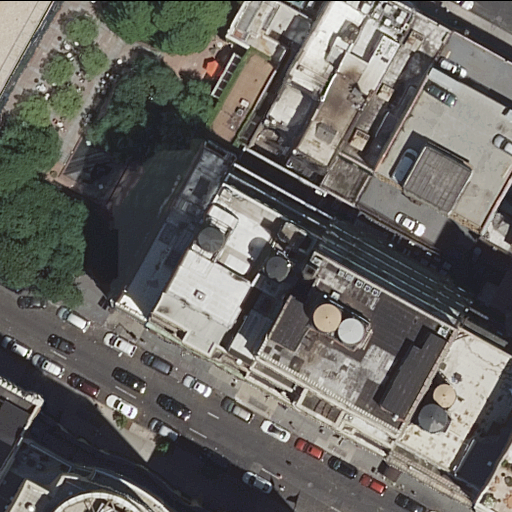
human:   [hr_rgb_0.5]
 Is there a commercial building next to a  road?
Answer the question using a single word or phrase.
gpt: yes

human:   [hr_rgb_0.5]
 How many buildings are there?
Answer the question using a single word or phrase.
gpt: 14

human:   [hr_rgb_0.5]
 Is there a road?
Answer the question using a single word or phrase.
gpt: yes

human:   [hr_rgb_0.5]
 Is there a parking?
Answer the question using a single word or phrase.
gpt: yes

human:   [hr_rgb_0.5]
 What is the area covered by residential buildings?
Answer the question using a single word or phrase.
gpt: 5943m2

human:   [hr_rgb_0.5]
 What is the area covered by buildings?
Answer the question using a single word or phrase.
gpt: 7572m2

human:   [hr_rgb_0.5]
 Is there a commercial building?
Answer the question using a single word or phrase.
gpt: yes

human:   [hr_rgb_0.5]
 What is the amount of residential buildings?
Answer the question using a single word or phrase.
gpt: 12

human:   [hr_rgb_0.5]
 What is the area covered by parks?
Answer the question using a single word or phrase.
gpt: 2120m2

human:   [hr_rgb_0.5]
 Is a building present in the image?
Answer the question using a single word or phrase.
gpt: yes

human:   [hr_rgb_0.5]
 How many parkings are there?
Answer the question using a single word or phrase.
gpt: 1

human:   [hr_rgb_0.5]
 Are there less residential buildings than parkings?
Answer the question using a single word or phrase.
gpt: no

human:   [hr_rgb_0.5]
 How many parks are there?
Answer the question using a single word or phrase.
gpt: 1

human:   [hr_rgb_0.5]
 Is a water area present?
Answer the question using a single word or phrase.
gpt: no

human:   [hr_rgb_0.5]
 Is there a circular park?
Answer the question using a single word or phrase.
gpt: no

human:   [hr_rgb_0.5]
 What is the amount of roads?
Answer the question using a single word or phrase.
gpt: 2

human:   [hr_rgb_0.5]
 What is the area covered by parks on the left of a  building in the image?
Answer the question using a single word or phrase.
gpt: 2120m2

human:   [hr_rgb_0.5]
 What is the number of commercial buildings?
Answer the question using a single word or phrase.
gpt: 1

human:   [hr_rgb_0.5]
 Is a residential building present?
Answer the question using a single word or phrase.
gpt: yes

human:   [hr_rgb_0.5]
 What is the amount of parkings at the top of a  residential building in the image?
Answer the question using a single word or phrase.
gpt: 1

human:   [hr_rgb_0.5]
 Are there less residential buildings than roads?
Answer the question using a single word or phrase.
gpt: no

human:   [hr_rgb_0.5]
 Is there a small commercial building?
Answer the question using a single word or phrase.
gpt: no

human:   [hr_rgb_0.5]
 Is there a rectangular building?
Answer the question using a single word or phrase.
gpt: yes

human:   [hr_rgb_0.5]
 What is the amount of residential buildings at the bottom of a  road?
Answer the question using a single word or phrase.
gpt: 5

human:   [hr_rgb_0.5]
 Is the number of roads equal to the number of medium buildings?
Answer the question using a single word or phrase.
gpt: no

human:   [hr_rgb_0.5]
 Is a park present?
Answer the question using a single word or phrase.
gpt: yes

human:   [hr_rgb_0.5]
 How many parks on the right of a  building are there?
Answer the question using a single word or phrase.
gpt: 0

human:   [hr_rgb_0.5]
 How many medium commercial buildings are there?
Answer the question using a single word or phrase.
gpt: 1

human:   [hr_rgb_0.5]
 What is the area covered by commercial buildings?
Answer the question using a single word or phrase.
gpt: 109m2

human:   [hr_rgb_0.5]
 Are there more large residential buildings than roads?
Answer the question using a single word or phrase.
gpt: yes

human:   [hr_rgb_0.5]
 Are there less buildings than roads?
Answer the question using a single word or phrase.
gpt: no

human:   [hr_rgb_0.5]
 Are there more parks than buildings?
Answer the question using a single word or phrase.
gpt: no

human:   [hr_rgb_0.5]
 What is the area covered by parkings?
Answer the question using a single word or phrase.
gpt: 940m2

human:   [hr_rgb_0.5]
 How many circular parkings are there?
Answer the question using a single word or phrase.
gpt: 0

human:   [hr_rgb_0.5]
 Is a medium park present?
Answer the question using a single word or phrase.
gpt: no

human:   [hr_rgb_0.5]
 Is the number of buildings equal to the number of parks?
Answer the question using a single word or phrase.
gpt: no

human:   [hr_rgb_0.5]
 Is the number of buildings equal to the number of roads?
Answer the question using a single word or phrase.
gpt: no

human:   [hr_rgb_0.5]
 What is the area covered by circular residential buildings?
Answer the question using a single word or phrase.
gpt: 0m2

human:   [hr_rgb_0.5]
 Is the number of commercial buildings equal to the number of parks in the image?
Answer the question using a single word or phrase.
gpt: yes

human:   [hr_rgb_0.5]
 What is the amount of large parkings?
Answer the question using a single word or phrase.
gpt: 1

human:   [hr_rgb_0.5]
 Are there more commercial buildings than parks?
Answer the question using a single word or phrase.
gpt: no

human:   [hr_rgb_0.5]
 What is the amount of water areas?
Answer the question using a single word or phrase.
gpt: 0

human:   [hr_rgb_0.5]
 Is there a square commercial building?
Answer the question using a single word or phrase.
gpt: no

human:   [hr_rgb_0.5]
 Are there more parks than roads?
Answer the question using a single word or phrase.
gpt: no

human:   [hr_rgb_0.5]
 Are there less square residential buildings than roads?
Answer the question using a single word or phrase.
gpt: yes

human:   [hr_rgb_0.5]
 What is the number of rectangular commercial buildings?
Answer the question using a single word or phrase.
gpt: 1

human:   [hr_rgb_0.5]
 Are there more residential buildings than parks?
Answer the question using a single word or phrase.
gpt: yes

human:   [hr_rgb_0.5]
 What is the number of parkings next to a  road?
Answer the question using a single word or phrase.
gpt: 1

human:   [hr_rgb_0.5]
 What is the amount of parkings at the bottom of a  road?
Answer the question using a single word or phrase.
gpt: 0

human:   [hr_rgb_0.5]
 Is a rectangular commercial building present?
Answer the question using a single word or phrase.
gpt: yes

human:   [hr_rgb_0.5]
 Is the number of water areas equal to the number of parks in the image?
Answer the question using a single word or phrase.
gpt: no

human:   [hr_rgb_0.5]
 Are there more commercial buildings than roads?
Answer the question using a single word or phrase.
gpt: no

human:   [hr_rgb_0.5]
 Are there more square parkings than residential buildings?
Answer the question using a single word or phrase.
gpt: no

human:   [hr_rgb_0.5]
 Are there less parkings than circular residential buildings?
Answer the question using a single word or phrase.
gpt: no

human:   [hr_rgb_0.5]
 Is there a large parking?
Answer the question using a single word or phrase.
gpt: yes

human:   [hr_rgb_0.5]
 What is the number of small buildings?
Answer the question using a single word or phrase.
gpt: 1

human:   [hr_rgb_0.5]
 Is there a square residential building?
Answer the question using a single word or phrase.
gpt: no

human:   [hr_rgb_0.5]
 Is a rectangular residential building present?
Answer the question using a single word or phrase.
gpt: yes

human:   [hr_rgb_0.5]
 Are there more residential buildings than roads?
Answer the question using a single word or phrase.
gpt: yes

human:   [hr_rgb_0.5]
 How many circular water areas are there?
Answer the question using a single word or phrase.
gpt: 0

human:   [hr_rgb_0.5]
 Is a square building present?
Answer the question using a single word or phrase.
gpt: no

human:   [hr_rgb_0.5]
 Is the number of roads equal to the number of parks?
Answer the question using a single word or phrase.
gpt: no

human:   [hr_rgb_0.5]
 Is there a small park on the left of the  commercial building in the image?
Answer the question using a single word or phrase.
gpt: no

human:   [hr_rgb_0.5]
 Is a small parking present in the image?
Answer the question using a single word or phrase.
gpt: no